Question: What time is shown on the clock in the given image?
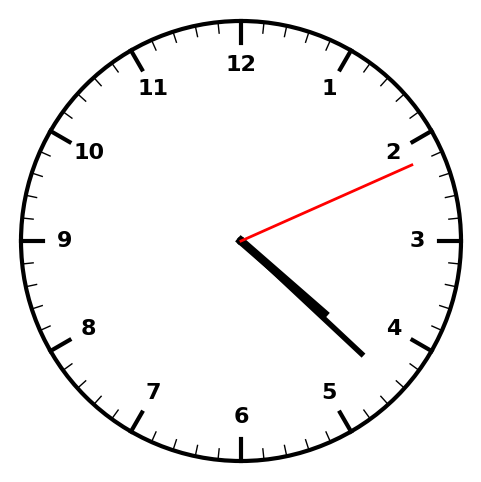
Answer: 04:22:11